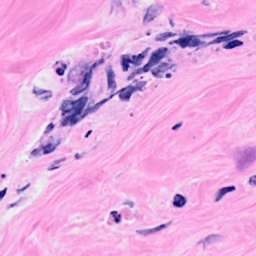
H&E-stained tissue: Breast